Question: I have 4 'UIButtons' in a 'static cell' with width 'constraints' and regular constraints on all 4 sides.

At a certain point, I want to change the 'constraints' width. Here is my code:
'''
- (void)viewDidLoad {
[super viewDidLoad];
self.constraintArray = [[NSArray alloc] initWithObjects:self.budgetWidthConstraint, self.categorieWidthConstraint, self.extraButtonWidthConstraint, nil];
}
- (void)myLayout
{
CGFloat cellWidth = self.thirdCell.frame.size.width;
[self.constraintArray[2] setConstant:cellWidth / 6];
[self.constraintArray[1] setConstant:cellWidth / 6];
[self.constraintArray[0] setConstant:cellWidth / 3];
}
- (void)myAction {
[self myLayout];
}
'''
The problem is, when the 'simulators' orientation is changed, the 'buttons' width doesn't change to the size they should be. I have to call 'myAction' again in order for the 'buttons' to layout as they should. I tired calling 'myLayout' from 'viewDidLayoutSubviews':
'''
- (void)viewDidLayoutSubviews {
[super viewDidLayoutSubviews];
[self myLayout];
}
'''
but that didn't work, and I don't get any errors.
'Constraint' widths start like this:
'''
constraintArray[1] = 62.500000
constraintArray[2] = 62.500000
constraintArray[3] = 125.000000
'''
When rotate device:
'''
constraintArray[1] = 62.500000
constraintArray[2] = 62.500000
constraintArray[3] = 80.500000
'''
What it should be after rotation: (or after I call 'myAction')
'''
constraintArray[1] = 55.083333
constraintArray[2] = 55.083333
constraintArray[3] = 110.000000
'''
Here is a link to a similar project that has the same problem: <URL>
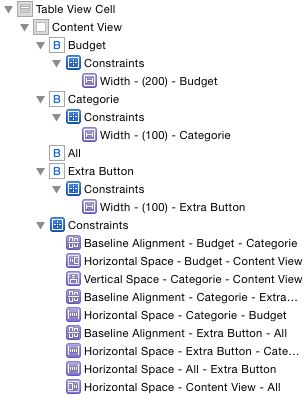
Answer: To get the buttons to resize when their parent view resizes, don't set their width constraints. Instead set their leading and trailing constraints, this will leave their widths to be flexible.
If you need to change their widths programatically, then adjust a leading or trailing constraint.
To get width to be equal proportionally set an "Equal Widths" constraint and set its multiplier (e.g. multiplier=2 means one is double the size of the other).
Then if you need to hide a button, give a Width constraint as well as the Equal Widths constraint but set the Width constraints priority to 1 and set the Equal Width constraint priority to 999. You can hide/show the button programatically by swapping these constraint's priorities